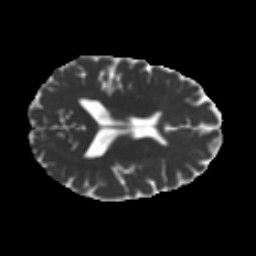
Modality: MD
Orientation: axial
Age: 56
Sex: female
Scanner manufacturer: ge
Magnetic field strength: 3 T
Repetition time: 7.8 s
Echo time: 0.0606 s